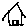
Label: house